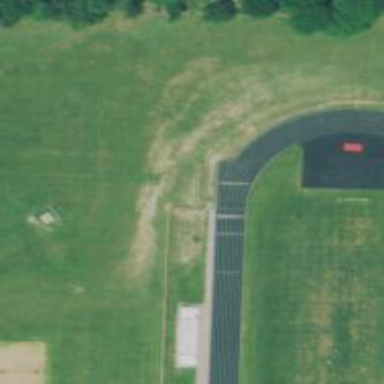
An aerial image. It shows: Athletics track located on leisure land.